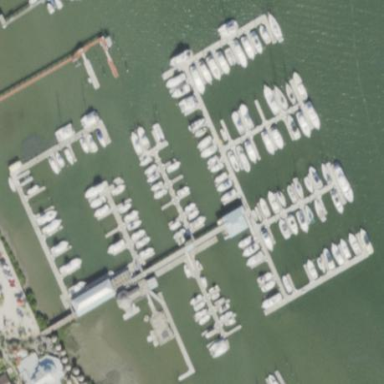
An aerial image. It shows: Marina on leisure land.